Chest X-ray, PA view. Patient: 42 years old, sex F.
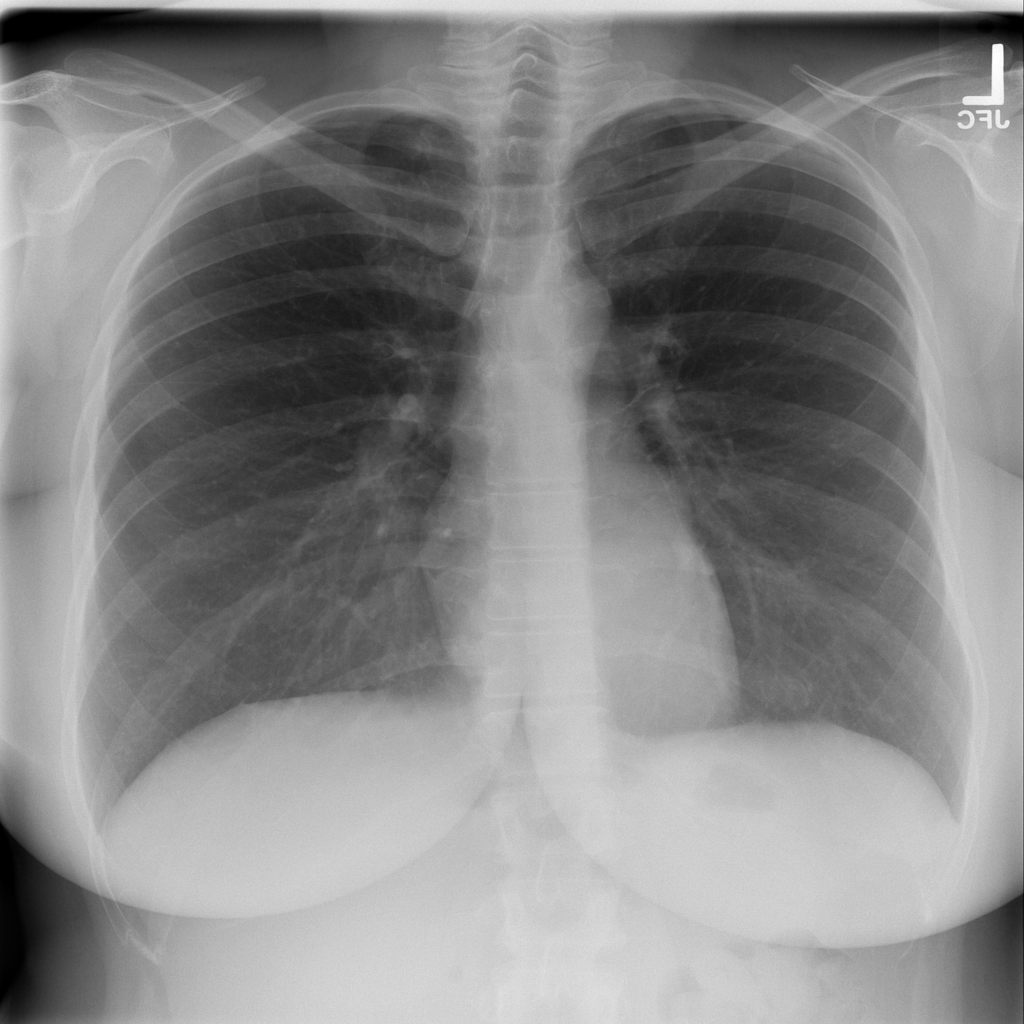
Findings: No Finding